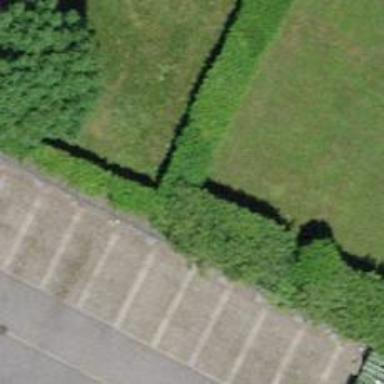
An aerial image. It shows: Hedge barrier.